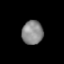
Tissue: lung
Cell type: Epithelial cells
Senescence score: 0.2031
Nuclear area (px): 491
Mean DAPI intensity: 137.104